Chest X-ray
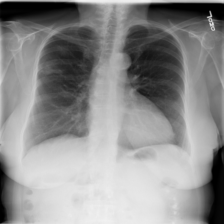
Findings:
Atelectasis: positive
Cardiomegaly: negative
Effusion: negative
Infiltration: negative
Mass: negative
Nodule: positive
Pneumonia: negative
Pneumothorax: negative
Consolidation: negative
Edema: negative
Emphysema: negative
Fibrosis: negative
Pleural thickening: negative
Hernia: negative